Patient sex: F
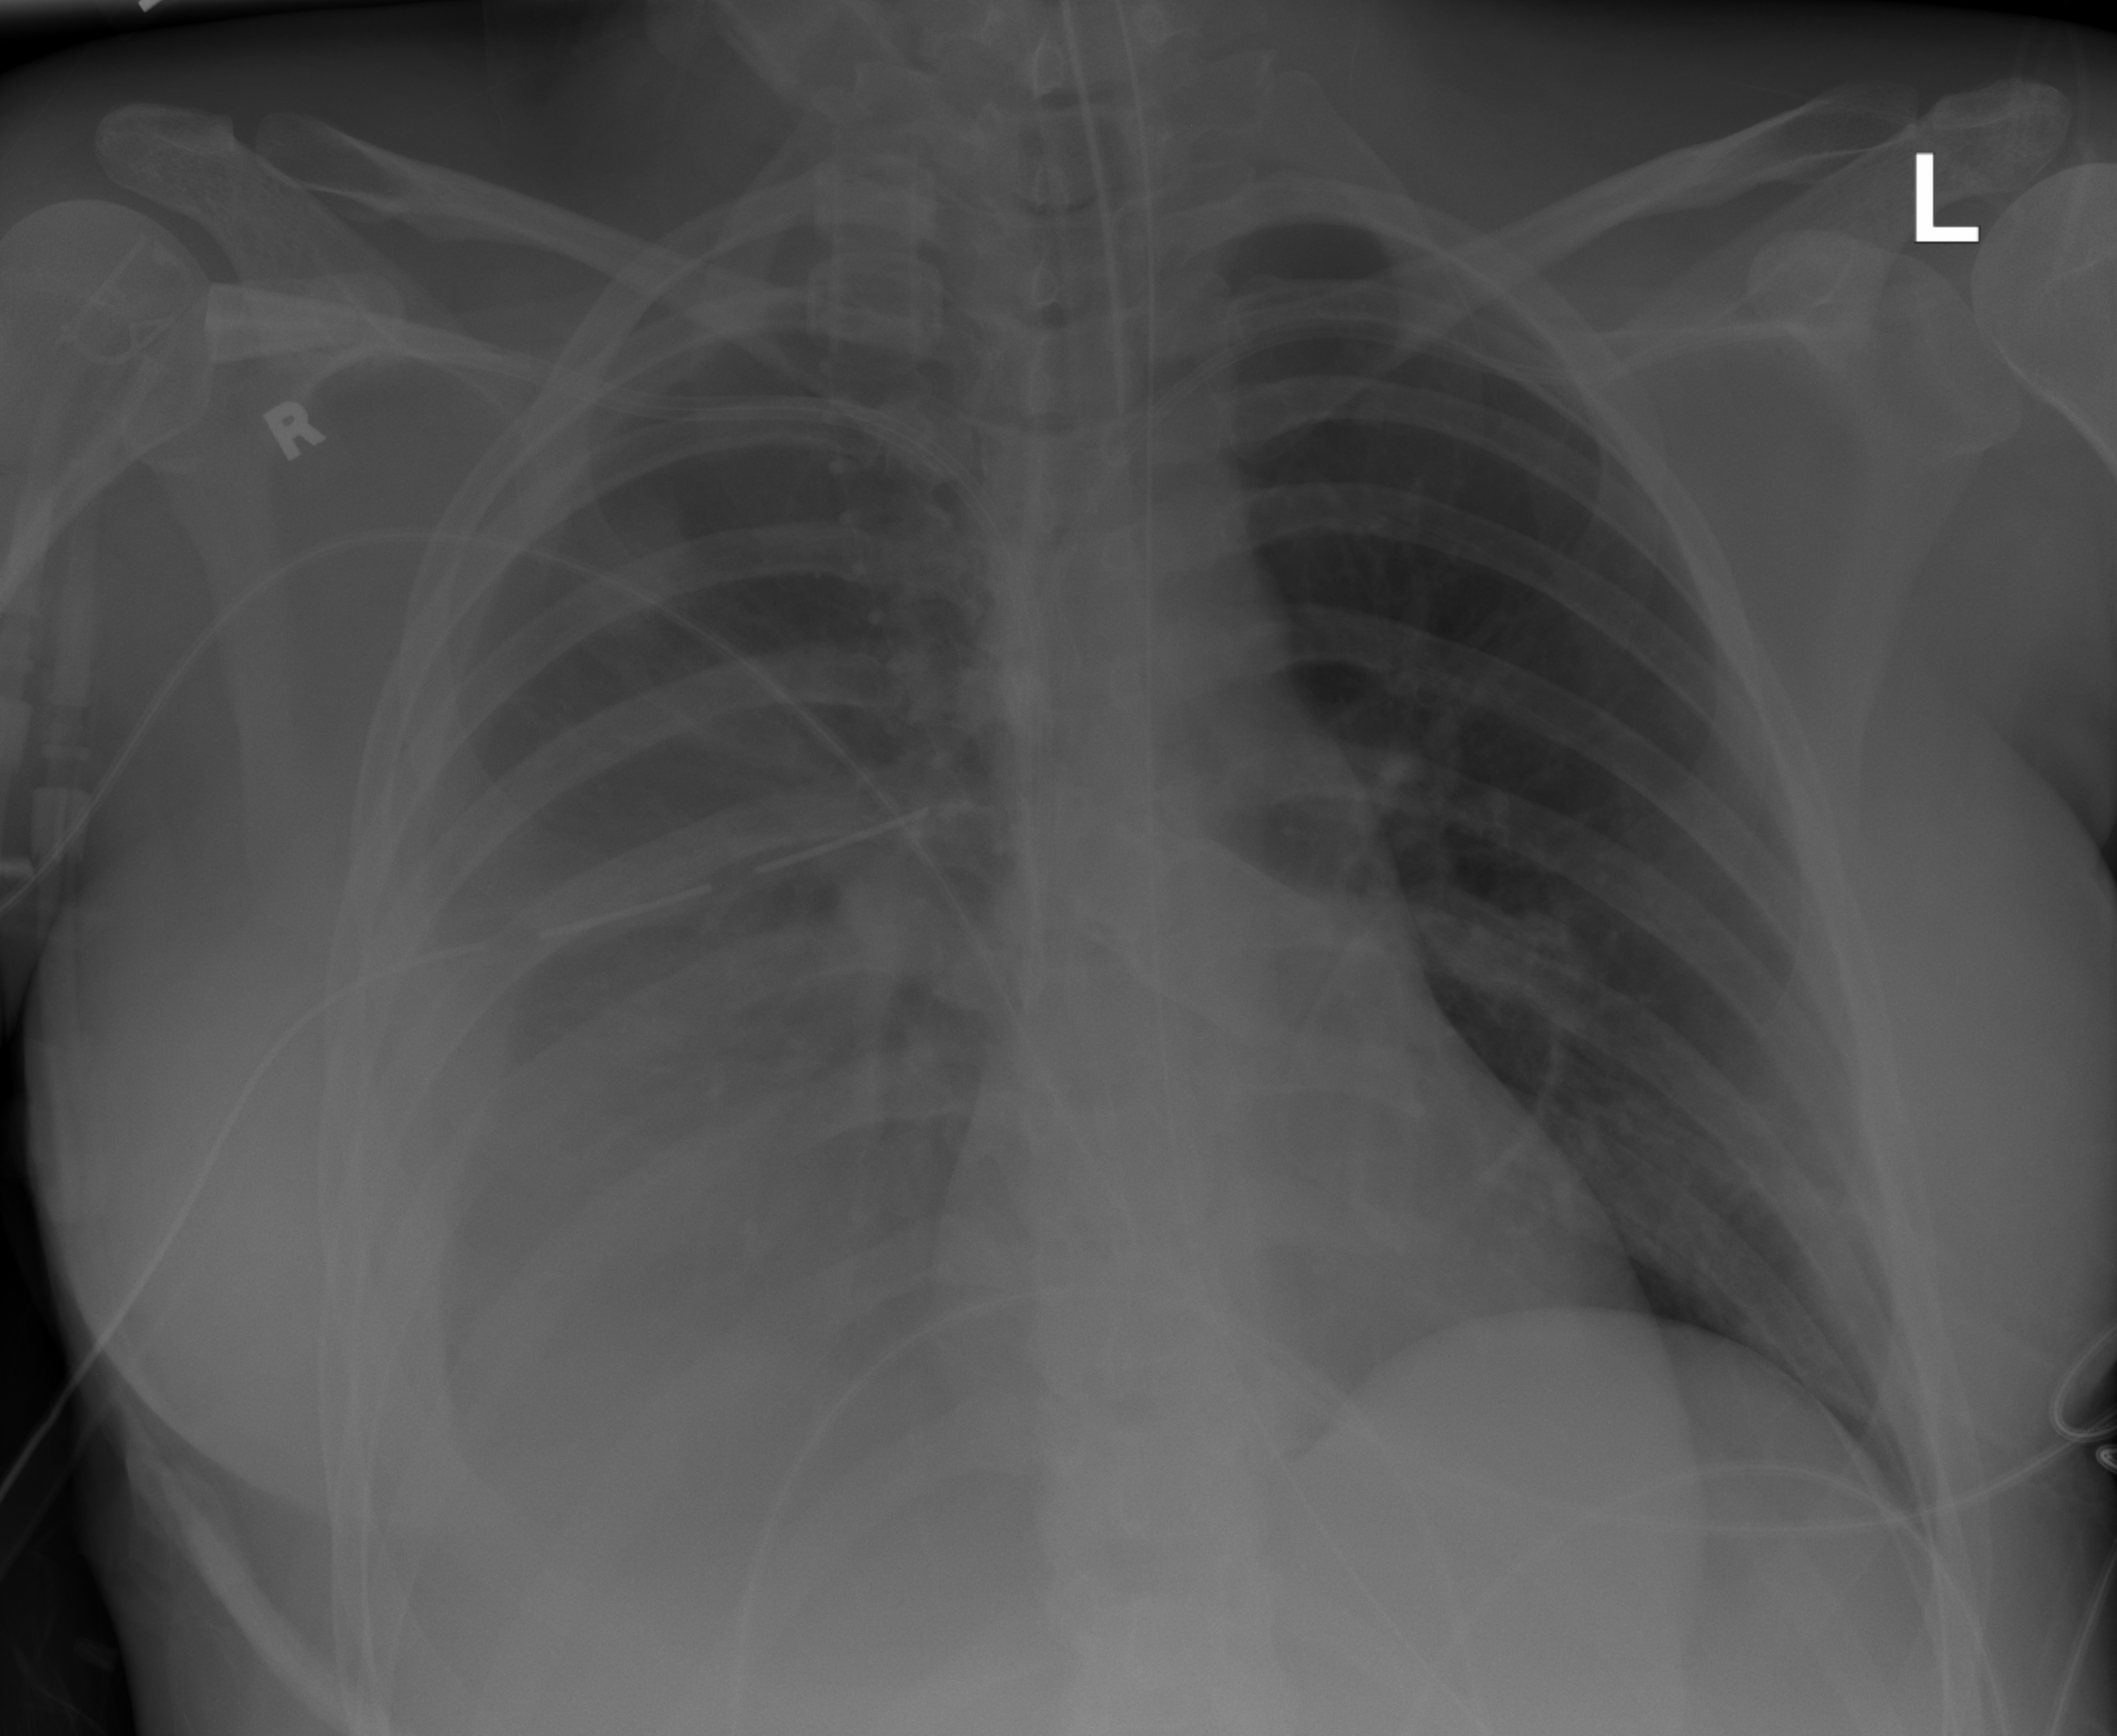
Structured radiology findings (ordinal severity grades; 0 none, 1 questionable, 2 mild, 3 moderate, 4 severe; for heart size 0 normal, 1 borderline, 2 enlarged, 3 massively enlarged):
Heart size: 1
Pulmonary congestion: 0
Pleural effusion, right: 2
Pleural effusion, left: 0
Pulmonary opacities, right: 0
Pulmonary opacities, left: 0
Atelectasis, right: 2
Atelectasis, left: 0